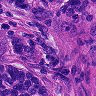
Metastatic tissue present: yes